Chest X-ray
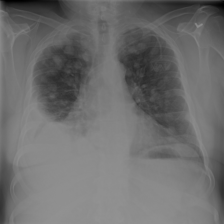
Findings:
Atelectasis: negative
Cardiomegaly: negative
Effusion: positive
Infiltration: negative
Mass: negative
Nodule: positive
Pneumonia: negative
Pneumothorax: negative
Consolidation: negative
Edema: negative
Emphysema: negative
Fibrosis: negative
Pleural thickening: negative
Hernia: negative